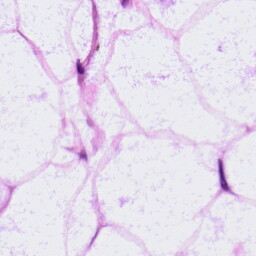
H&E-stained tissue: LymphNode